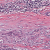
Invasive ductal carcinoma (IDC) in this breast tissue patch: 1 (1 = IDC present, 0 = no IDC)